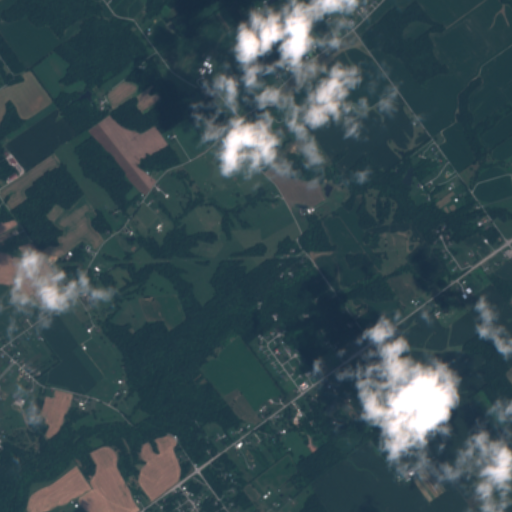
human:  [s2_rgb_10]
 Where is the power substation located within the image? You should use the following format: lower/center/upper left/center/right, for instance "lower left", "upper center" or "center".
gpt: The power substation is located in the center right of the image.
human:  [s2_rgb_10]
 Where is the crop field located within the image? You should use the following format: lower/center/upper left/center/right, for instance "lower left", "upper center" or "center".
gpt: There is no crop field in the image.